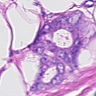
Metastatic tissue present: yes